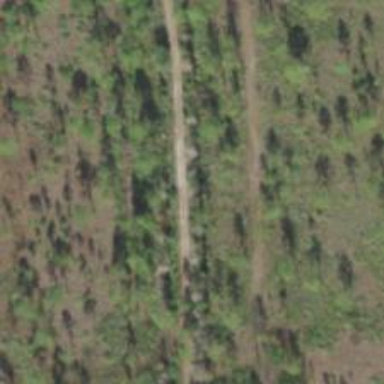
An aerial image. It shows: Abandoned railway.